【题型】填空题　【知识点】立体几何　【难度】easy
如图，正方体$ABCD-A_1B_1C_1D_1$中，点$E$为$AB$中点，则直线$D_1E$与平面$BCC_1B_1$所成角的余弦值为\underline{\quad\quad\quad\quad}.

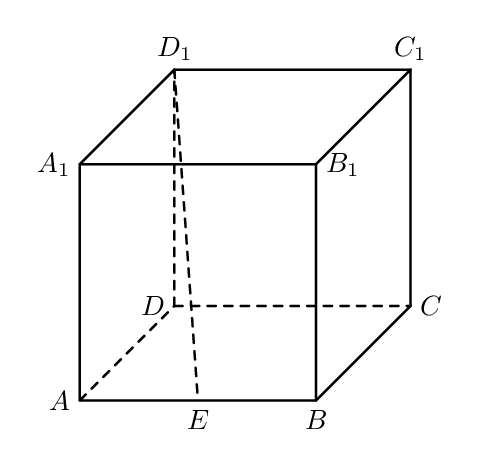
【解答】
\noindent
【答案】$\boldsymbol{\frac{2\sqrt{2}}{3}}$
\vspace{0.5em}
\noindent
【知识点】求线面角
\vspace{0.5em}
\noindent
【分析】借助正方体的性质，根据线面角的定义作出所求的角，然后在直角三角形中求解余弦值即可。
\vspace{0.5em}
\noindent
【详解】因为平面$BCC_1B_1 \parallel$平面$ADD_1A_1$，
所以直线$D_1E$与平面$BCC_1B_1$所成角即$D_1E$与平面$ADD_1A_1$所成角，连接$AD_1$，

由正方体的性质可知$EA \perp$平面$ADD_1A_1$，故$\angle AD_1E$是$D_1E$与平面$ADD_1A_1$所成角，
设正方体$ABCD-A_1B_1C_1D_1$的棱长为$2$，
在$\text{Rt}\triangle EAD_1$中，
\[
\cos\angle AD_1E = \frac{AD_1}{D_1E} = \frac{2\sqrt{2}}{\sqrt{(2\sqrt{2})^2 + 1^2}} = \frac{2\sqrt{2}}{3},
\]
所以直线$D_1E$与平面$BCC_1B_1$所成角的余弦值为$\frac{2\sqrt{2}}{3}$。
故答案为：$\boldsymbol{\frac{2\sqrt{2}}{3}}$
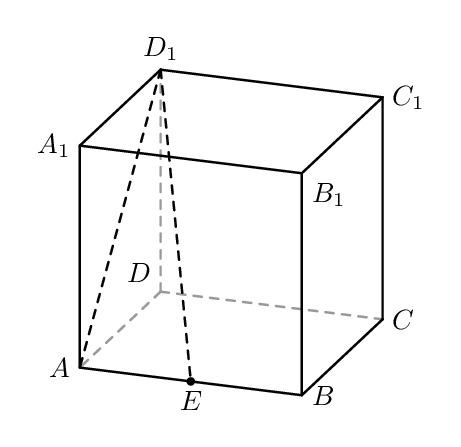